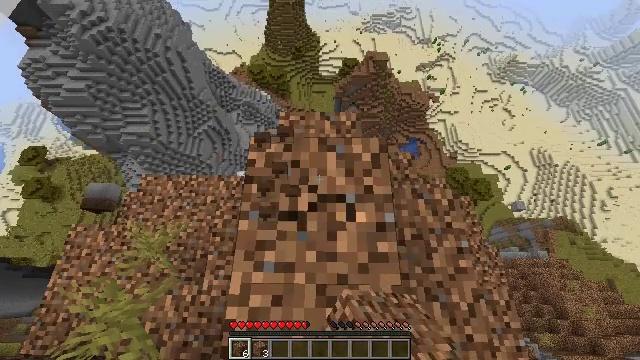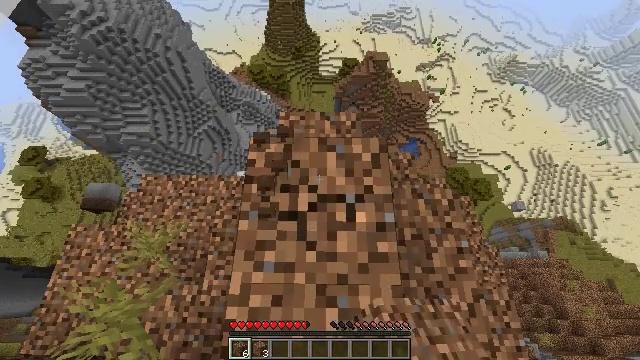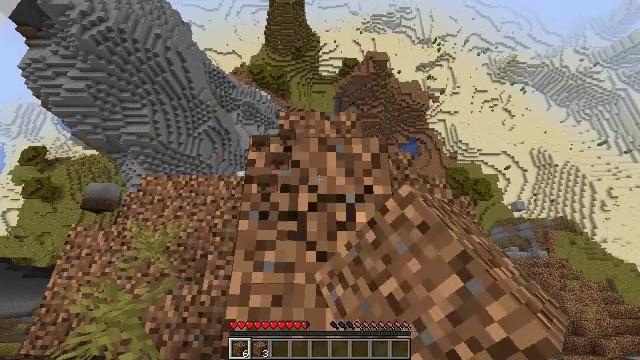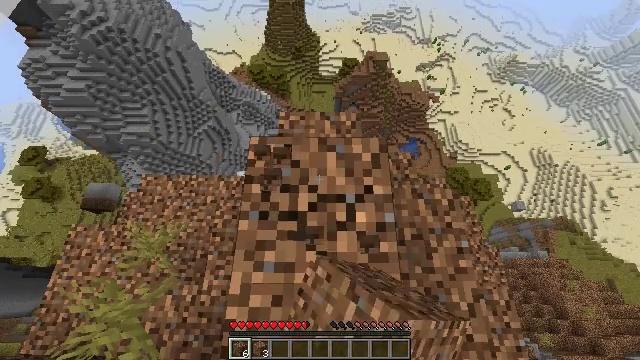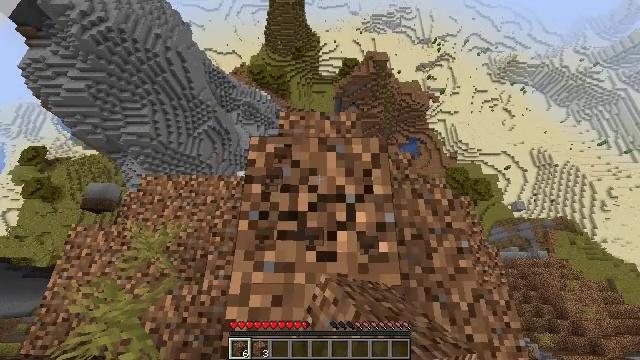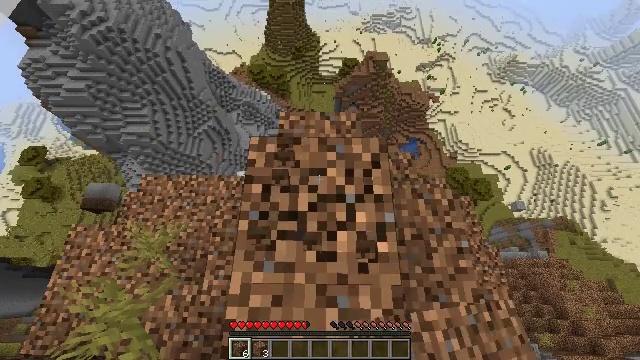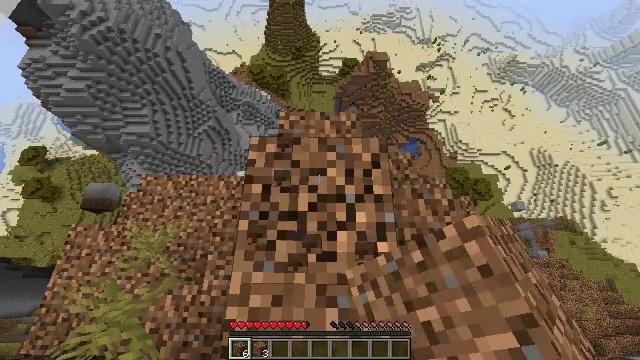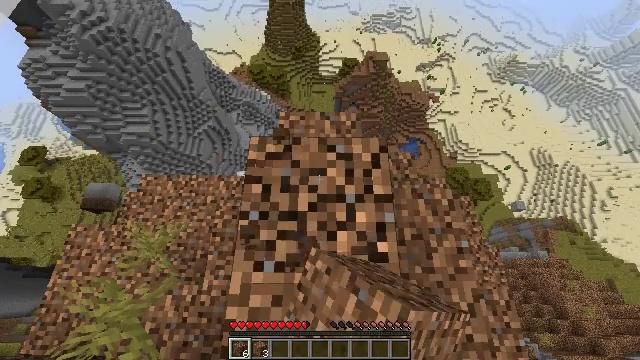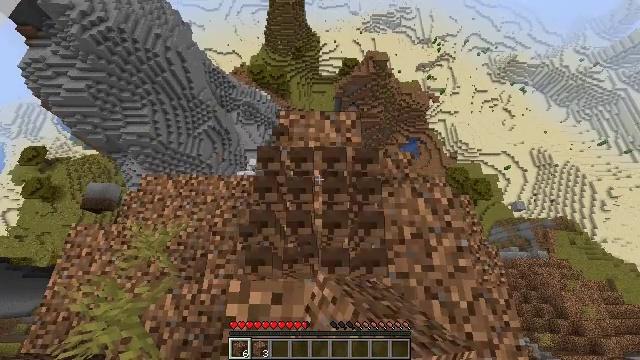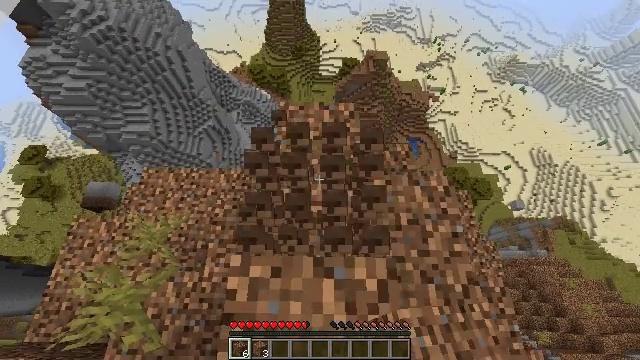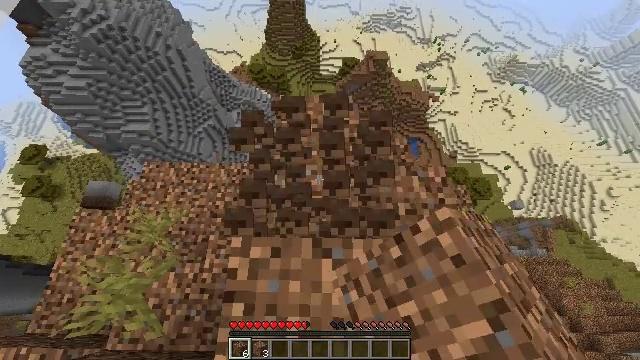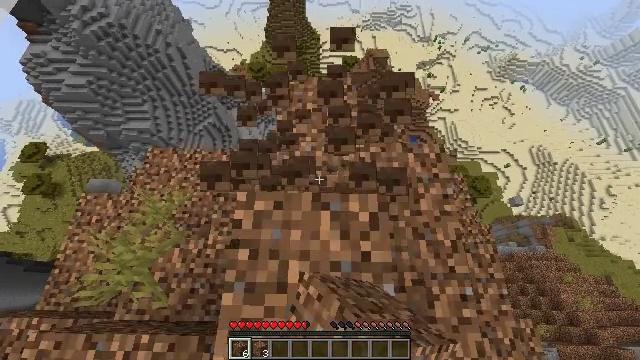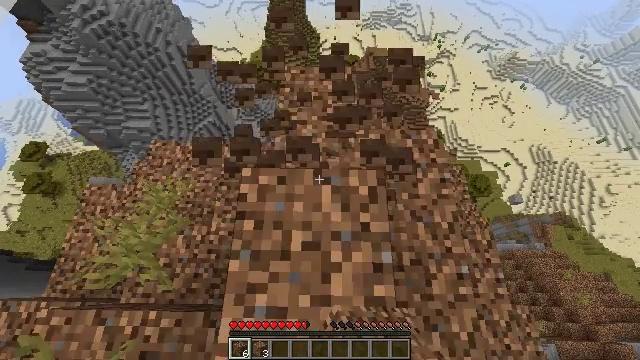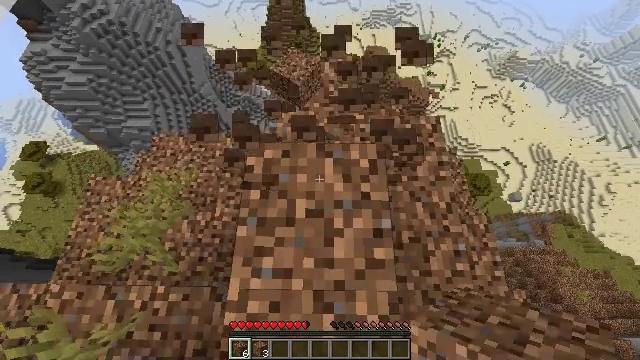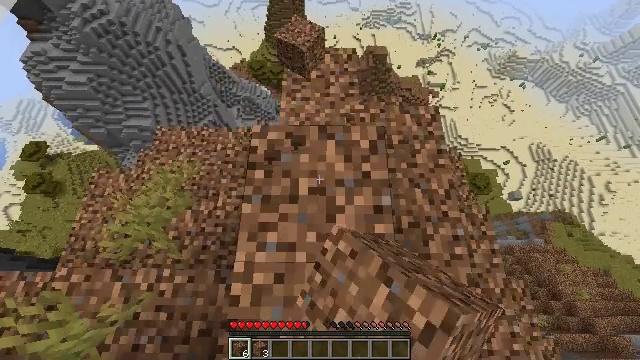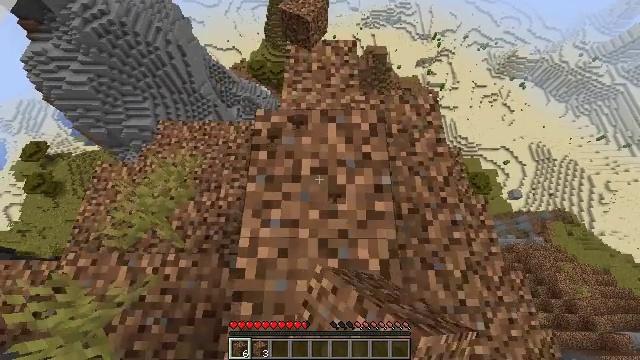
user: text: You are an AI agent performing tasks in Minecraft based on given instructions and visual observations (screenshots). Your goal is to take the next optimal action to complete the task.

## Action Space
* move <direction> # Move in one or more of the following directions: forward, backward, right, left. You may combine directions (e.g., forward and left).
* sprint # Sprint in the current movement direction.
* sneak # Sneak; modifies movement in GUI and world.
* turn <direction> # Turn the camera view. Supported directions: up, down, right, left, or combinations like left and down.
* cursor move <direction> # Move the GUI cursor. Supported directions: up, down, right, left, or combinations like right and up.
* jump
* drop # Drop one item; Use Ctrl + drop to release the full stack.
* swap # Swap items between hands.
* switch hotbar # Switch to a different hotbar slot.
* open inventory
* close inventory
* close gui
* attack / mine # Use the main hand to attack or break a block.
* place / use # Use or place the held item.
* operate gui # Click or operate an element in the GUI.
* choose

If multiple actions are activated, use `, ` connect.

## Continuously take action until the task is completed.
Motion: motion action
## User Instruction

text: Collect coarse dirt blocks.
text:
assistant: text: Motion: attack / mine
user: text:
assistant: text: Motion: attack / mine
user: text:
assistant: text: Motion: attack / mine
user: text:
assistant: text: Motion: attack / mine
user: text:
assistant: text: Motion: attack / mine
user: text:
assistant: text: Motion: attack / mine
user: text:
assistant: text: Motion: attack / mine
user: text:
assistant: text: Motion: move back, attack / mine
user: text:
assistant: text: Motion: move back, attack / mine
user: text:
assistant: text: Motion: move back, attack / mine
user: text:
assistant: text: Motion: move back, attack / mine
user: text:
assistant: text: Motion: move back, attack / mine
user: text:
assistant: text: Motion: move back, attack / mine
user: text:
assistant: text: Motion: move back, attack / mine
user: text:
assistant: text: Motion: move back, attack / mine
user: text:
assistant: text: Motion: move back, attack / mine
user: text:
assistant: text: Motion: move back, attack / mine
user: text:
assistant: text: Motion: turn up, attack / mine
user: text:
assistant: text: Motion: turn up, attack / mine
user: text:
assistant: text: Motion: turn up, attack / mine
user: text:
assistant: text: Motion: turn up, attack / mine
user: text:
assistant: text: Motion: attack / mine
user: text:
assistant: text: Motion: attack / mine
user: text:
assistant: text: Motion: attack / mine
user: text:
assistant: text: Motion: attack / mine
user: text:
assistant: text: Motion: attack / mine
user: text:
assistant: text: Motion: attack / mine
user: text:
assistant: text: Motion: attack / mine
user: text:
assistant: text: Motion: attack / mine
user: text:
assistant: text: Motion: attack / mine